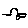
Label: car